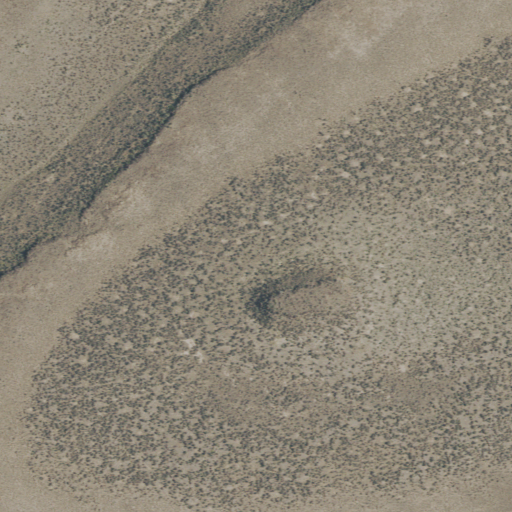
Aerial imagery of mountain in Oregon named Spine Cob Butte containing only shrub